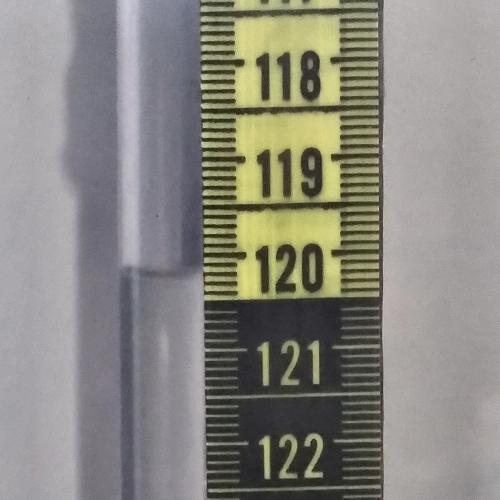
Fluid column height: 120.2 cm